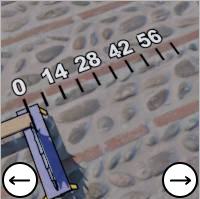
Task: length
Answer: 0
First scale value: 14.0